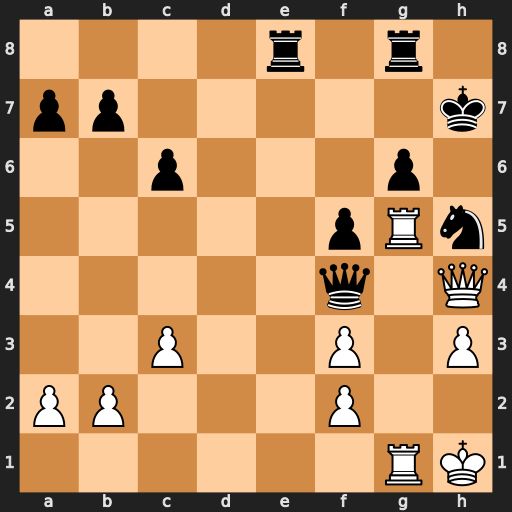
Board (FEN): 4r1r1/pp5k/2p3p1/5pRn/5q1Q/2P2P1P/PP3P2/6RK
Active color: w
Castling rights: -
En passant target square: -
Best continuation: Rxh5+ gxh5 Qxf4 Rxg1+ Kxg1